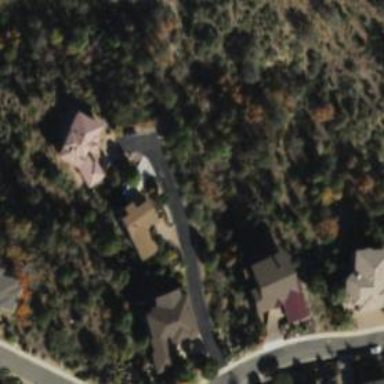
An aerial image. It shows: Driveway.